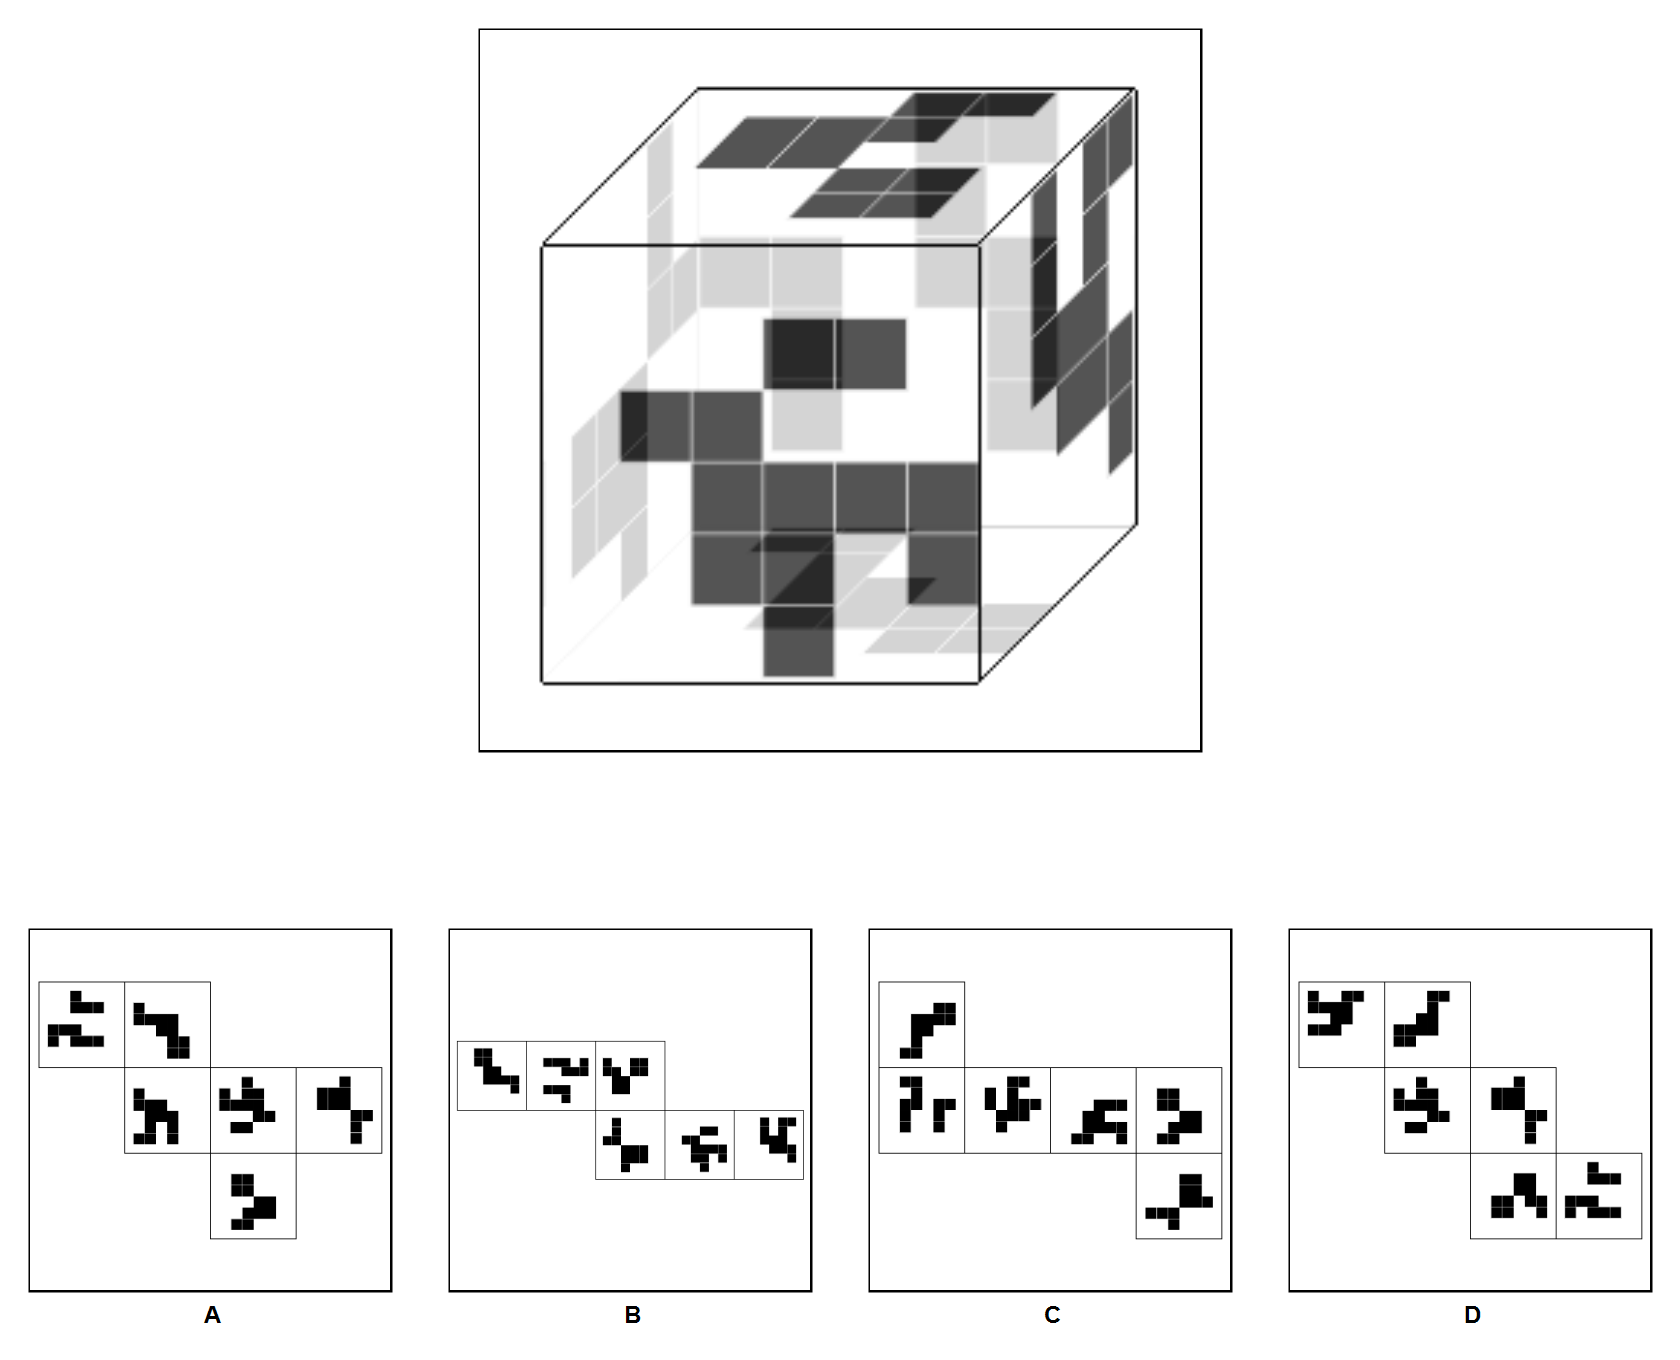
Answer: C